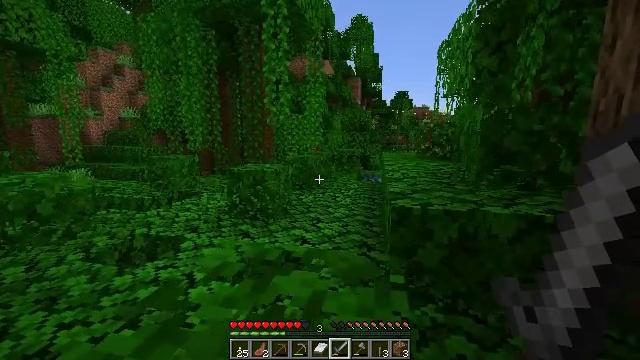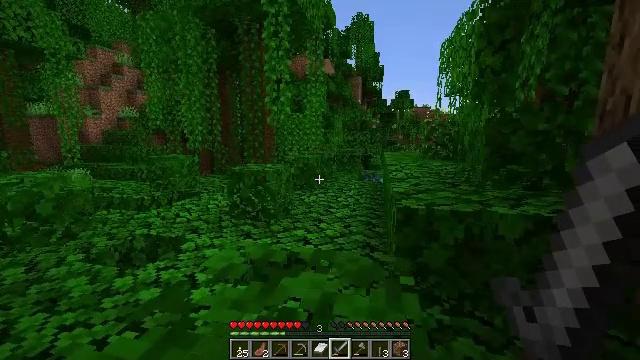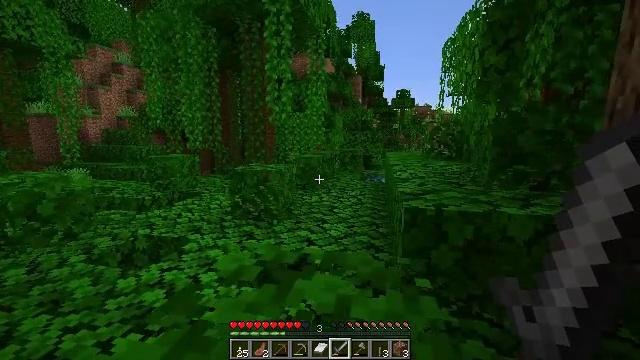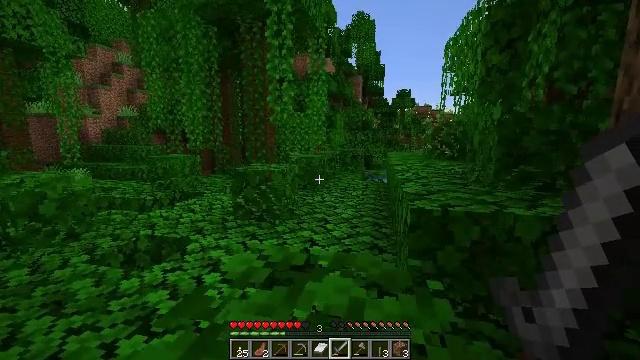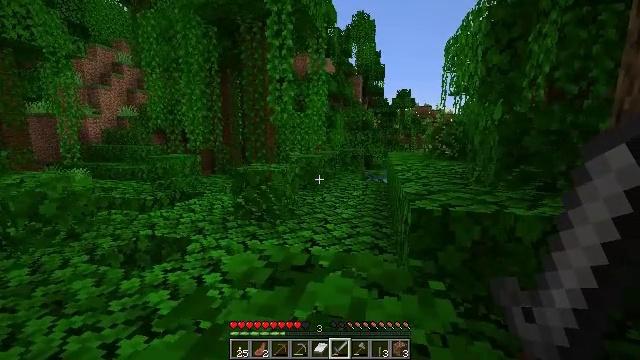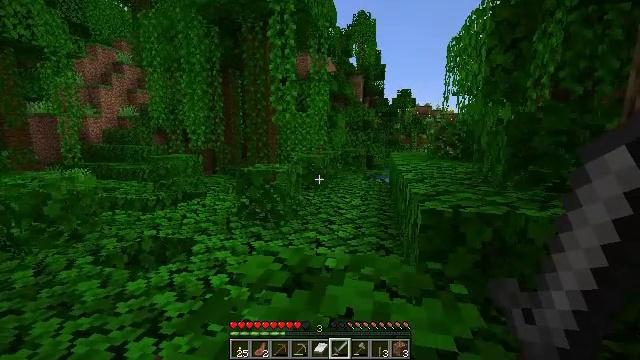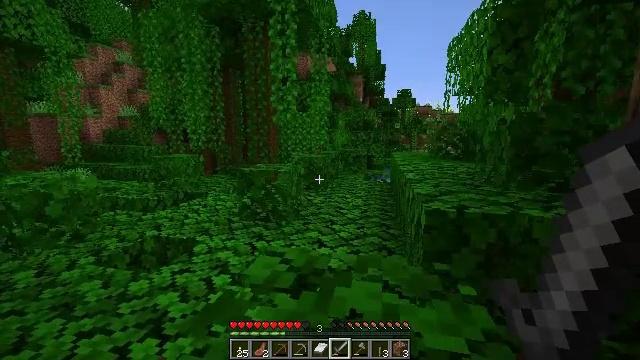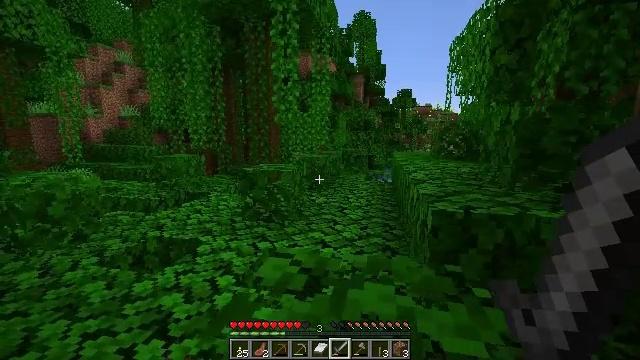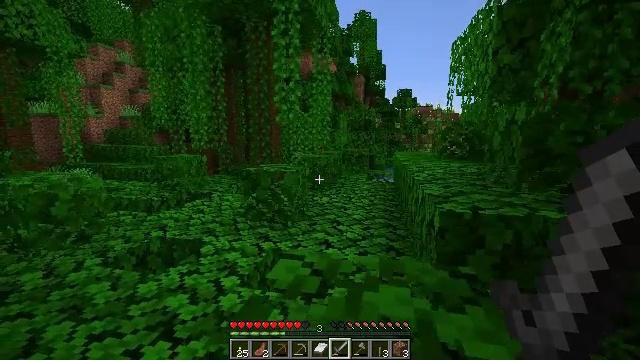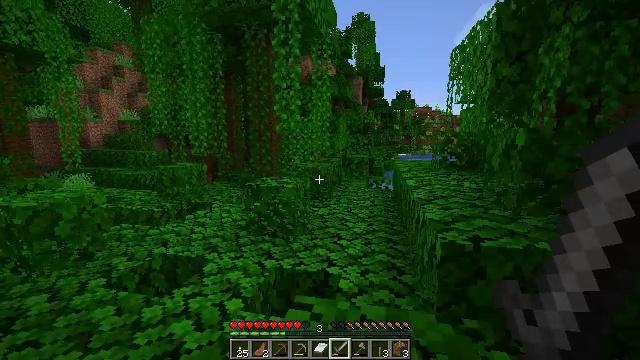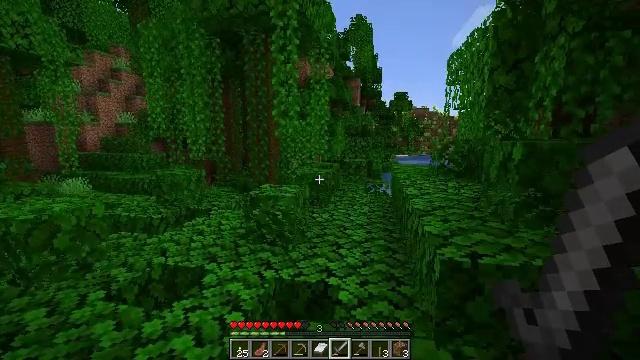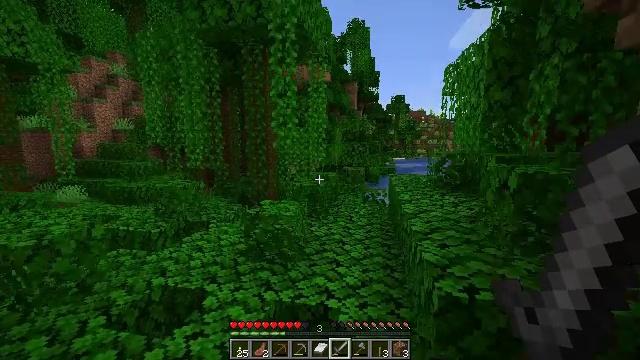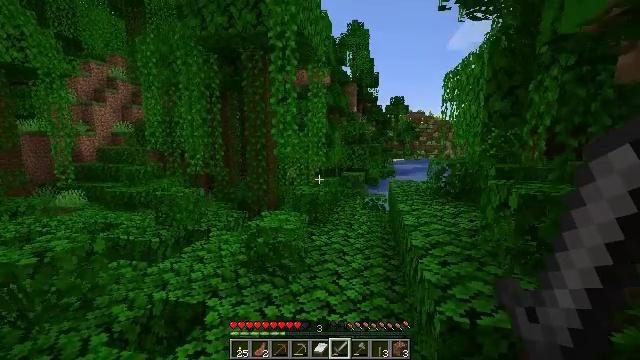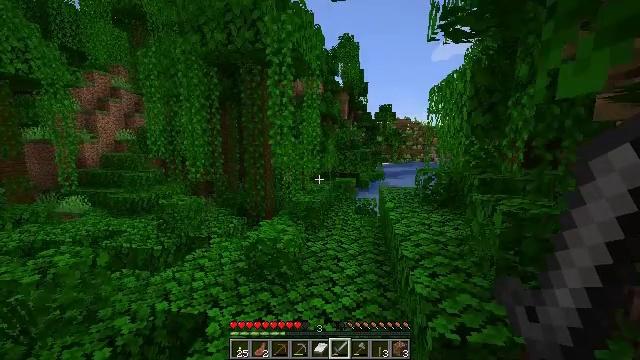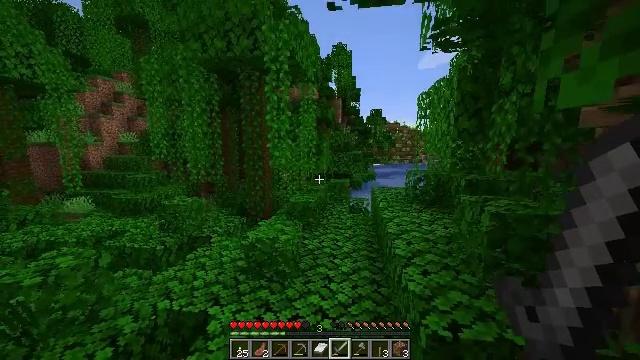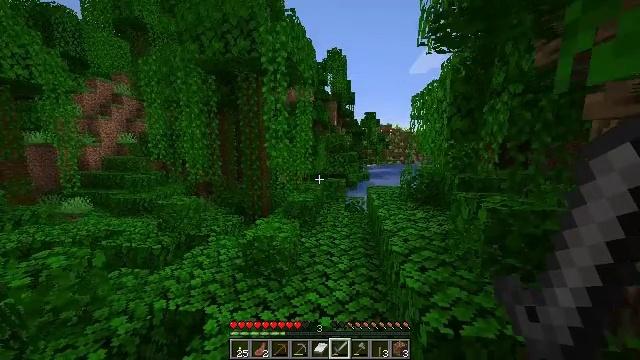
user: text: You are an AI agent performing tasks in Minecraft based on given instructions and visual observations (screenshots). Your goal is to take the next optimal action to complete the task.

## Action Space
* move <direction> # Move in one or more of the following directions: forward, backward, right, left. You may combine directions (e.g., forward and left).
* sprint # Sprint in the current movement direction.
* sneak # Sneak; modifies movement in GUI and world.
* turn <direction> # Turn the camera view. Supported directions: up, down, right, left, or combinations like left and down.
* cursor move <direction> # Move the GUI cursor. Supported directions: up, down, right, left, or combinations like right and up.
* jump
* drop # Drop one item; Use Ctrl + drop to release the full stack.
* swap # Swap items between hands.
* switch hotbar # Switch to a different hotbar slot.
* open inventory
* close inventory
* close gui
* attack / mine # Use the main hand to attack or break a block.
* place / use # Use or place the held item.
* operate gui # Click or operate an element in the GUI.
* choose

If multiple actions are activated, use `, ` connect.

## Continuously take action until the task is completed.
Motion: motion action
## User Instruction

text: Collect some bamboo.
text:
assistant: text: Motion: move forward, sprint
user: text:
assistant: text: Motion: move forward, sprint
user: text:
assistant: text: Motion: move forward, sprint
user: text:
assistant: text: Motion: move forward, sprint
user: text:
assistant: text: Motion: move forward, sprint
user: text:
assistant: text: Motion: move forward, sprint
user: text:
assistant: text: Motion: move forward, sprint
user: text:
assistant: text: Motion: move forward, sprint
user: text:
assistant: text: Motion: move forward, sprint, jump
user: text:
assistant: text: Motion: move forward, sprint, jump
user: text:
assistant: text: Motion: move forward, sprint, jump
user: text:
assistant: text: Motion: move forward, sprint, jump
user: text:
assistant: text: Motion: move forward, sprint, turn right, jump
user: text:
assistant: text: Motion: move forward, sprint, turn right, jump
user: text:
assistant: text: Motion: move forward, sprint, turn right
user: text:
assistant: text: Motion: move forward, sprint, turn right
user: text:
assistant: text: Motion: move forward, sprint
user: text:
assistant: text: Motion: move forward, sprint, turn right
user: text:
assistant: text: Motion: move forward, sprint, turn right
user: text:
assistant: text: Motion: move forward, sprint
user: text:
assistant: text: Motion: move forward, sprint
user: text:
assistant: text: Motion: move forward, sprint
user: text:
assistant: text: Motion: move forward, sprint
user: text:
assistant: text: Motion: move forward, sprint
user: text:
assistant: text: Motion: move forward, sprint
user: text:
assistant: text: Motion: move forward, sprint
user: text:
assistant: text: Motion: move forward, sprint
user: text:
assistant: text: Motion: move forward, sprint
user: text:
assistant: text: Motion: move forward, sprint
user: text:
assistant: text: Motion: move forward, sprint